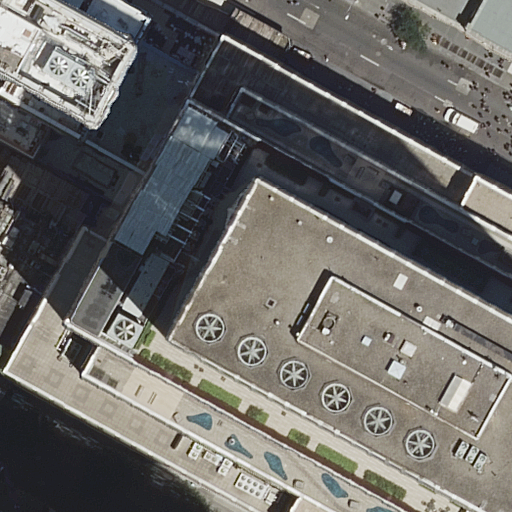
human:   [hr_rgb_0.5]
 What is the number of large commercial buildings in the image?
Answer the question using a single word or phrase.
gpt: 1

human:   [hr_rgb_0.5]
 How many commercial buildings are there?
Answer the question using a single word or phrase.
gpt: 1

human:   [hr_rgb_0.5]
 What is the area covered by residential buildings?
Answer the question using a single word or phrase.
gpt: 1110m2

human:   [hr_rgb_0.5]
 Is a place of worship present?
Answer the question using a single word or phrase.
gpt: yes

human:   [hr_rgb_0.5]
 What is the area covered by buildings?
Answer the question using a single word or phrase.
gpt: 2453m2

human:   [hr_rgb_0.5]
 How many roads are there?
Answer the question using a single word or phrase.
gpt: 2

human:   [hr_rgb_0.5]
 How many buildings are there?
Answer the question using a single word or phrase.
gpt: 4

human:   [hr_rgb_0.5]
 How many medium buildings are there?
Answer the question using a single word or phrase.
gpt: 1

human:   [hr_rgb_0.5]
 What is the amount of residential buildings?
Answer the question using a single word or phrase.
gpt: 2

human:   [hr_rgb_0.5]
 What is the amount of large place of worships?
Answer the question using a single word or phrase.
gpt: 1

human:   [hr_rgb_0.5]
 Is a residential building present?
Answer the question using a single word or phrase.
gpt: yes

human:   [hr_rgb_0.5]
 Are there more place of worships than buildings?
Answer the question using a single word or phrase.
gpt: no

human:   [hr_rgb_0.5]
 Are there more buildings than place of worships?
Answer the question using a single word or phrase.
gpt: yes

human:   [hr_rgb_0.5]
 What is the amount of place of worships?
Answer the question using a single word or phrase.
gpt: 1

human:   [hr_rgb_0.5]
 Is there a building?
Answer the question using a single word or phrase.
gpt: yes

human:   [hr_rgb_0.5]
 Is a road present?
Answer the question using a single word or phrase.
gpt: yes

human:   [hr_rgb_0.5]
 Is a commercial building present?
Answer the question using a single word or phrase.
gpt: yes

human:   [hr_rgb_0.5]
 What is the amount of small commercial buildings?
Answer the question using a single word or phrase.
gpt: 0

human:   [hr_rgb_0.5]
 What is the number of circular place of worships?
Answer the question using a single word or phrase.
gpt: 0

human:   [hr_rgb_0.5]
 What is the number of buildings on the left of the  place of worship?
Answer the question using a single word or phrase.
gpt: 2

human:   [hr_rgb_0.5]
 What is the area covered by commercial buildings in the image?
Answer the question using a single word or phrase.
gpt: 563m2

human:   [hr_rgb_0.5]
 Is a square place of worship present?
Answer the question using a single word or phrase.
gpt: no

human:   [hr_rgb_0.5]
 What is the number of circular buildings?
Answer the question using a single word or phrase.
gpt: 0

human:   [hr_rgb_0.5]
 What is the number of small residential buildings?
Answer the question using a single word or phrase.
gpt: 0

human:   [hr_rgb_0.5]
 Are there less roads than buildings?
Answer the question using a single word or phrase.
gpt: yes

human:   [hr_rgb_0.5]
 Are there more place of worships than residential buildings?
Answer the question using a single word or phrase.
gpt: no

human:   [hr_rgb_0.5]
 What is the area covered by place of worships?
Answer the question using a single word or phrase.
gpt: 779m2

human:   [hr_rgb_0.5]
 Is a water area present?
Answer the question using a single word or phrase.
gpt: no

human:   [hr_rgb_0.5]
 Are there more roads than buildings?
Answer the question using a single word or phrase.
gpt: no

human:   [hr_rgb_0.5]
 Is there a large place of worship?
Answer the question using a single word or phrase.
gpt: yes

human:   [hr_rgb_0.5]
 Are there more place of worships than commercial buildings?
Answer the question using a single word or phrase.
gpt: no

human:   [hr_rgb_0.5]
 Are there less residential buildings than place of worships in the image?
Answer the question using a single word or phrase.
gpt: no

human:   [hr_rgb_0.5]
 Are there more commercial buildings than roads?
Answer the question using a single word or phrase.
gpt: no

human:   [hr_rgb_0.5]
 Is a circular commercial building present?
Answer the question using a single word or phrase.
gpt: no

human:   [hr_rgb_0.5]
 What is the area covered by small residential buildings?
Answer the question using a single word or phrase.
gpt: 0m2

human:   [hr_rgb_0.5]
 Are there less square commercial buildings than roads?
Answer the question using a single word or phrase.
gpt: yes

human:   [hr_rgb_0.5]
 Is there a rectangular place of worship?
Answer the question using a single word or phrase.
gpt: no

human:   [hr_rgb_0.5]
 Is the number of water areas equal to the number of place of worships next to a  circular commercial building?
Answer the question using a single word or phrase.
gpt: yes

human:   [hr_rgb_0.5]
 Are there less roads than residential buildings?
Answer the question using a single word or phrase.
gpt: no

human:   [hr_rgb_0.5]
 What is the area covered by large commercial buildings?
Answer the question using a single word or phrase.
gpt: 563m2

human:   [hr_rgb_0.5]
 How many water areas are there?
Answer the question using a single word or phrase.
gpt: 0

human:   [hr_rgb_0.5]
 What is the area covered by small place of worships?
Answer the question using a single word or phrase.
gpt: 0m2

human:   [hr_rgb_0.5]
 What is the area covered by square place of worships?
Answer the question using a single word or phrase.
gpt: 0m2

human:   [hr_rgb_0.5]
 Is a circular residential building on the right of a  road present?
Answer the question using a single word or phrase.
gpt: no

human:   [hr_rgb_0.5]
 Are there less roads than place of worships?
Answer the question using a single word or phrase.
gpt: no

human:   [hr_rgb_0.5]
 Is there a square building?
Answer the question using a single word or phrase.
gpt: no

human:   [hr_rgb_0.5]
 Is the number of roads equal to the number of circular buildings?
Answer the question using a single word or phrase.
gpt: no

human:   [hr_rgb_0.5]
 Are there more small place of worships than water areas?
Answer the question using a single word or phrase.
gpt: no

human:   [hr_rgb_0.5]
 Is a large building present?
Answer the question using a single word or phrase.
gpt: yes

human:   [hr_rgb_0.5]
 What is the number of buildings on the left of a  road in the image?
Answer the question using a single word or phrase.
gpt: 2

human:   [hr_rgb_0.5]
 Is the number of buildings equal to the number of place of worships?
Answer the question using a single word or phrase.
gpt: no

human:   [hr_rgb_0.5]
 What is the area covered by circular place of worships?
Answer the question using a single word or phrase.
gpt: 0m2

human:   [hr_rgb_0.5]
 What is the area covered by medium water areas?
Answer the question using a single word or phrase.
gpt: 0m2

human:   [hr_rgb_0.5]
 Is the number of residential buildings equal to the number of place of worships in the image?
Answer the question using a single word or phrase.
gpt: no

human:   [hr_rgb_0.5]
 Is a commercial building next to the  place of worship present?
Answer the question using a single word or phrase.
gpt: yes

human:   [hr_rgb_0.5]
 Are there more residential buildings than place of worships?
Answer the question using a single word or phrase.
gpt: yes

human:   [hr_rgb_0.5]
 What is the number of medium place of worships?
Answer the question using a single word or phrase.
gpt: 0

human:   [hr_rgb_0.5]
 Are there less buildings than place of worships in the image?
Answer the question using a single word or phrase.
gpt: no

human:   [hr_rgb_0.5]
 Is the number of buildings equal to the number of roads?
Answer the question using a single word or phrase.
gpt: no

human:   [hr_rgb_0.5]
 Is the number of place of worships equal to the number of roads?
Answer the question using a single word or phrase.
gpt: no

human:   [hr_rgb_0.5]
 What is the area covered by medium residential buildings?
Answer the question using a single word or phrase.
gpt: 466m2

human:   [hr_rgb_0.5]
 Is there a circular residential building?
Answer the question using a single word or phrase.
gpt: no

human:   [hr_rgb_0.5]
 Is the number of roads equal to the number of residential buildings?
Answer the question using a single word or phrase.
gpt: yes

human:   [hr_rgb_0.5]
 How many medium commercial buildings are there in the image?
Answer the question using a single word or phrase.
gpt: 0